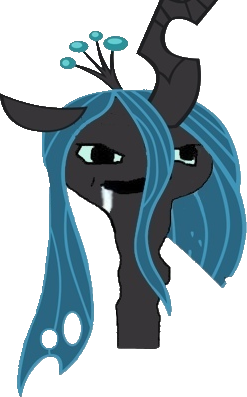
Label: 5_Brainlet